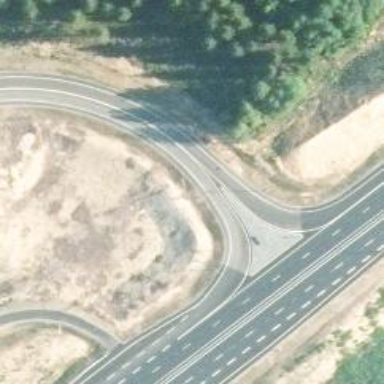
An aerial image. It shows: Trunk link highway.